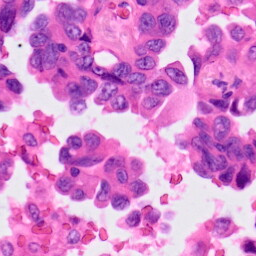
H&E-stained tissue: Lung